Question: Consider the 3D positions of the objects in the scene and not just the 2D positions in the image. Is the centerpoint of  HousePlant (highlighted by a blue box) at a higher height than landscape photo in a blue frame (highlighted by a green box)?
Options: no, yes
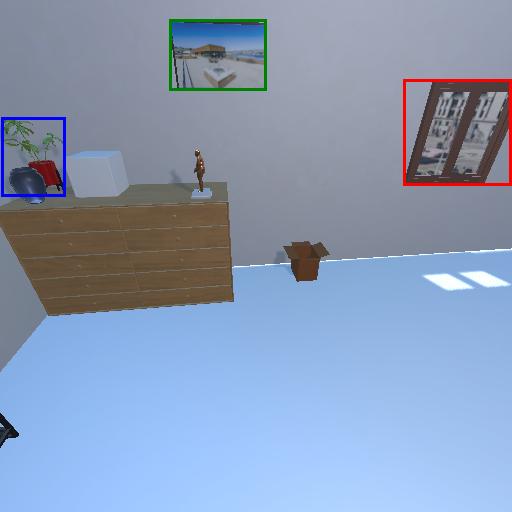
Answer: no